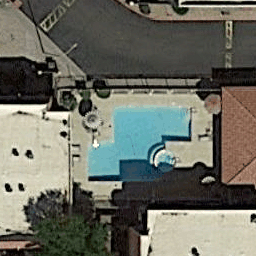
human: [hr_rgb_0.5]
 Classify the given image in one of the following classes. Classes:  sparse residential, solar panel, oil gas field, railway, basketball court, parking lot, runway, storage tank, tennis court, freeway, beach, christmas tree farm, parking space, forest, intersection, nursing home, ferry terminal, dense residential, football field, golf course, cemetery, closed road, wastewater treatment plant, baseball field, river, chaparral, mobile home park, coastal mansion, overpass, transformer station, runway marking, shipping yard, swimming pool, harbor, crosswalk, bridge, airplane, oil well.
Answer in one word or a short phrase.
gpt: swimming pool